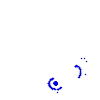
Particle: pion